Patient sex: M
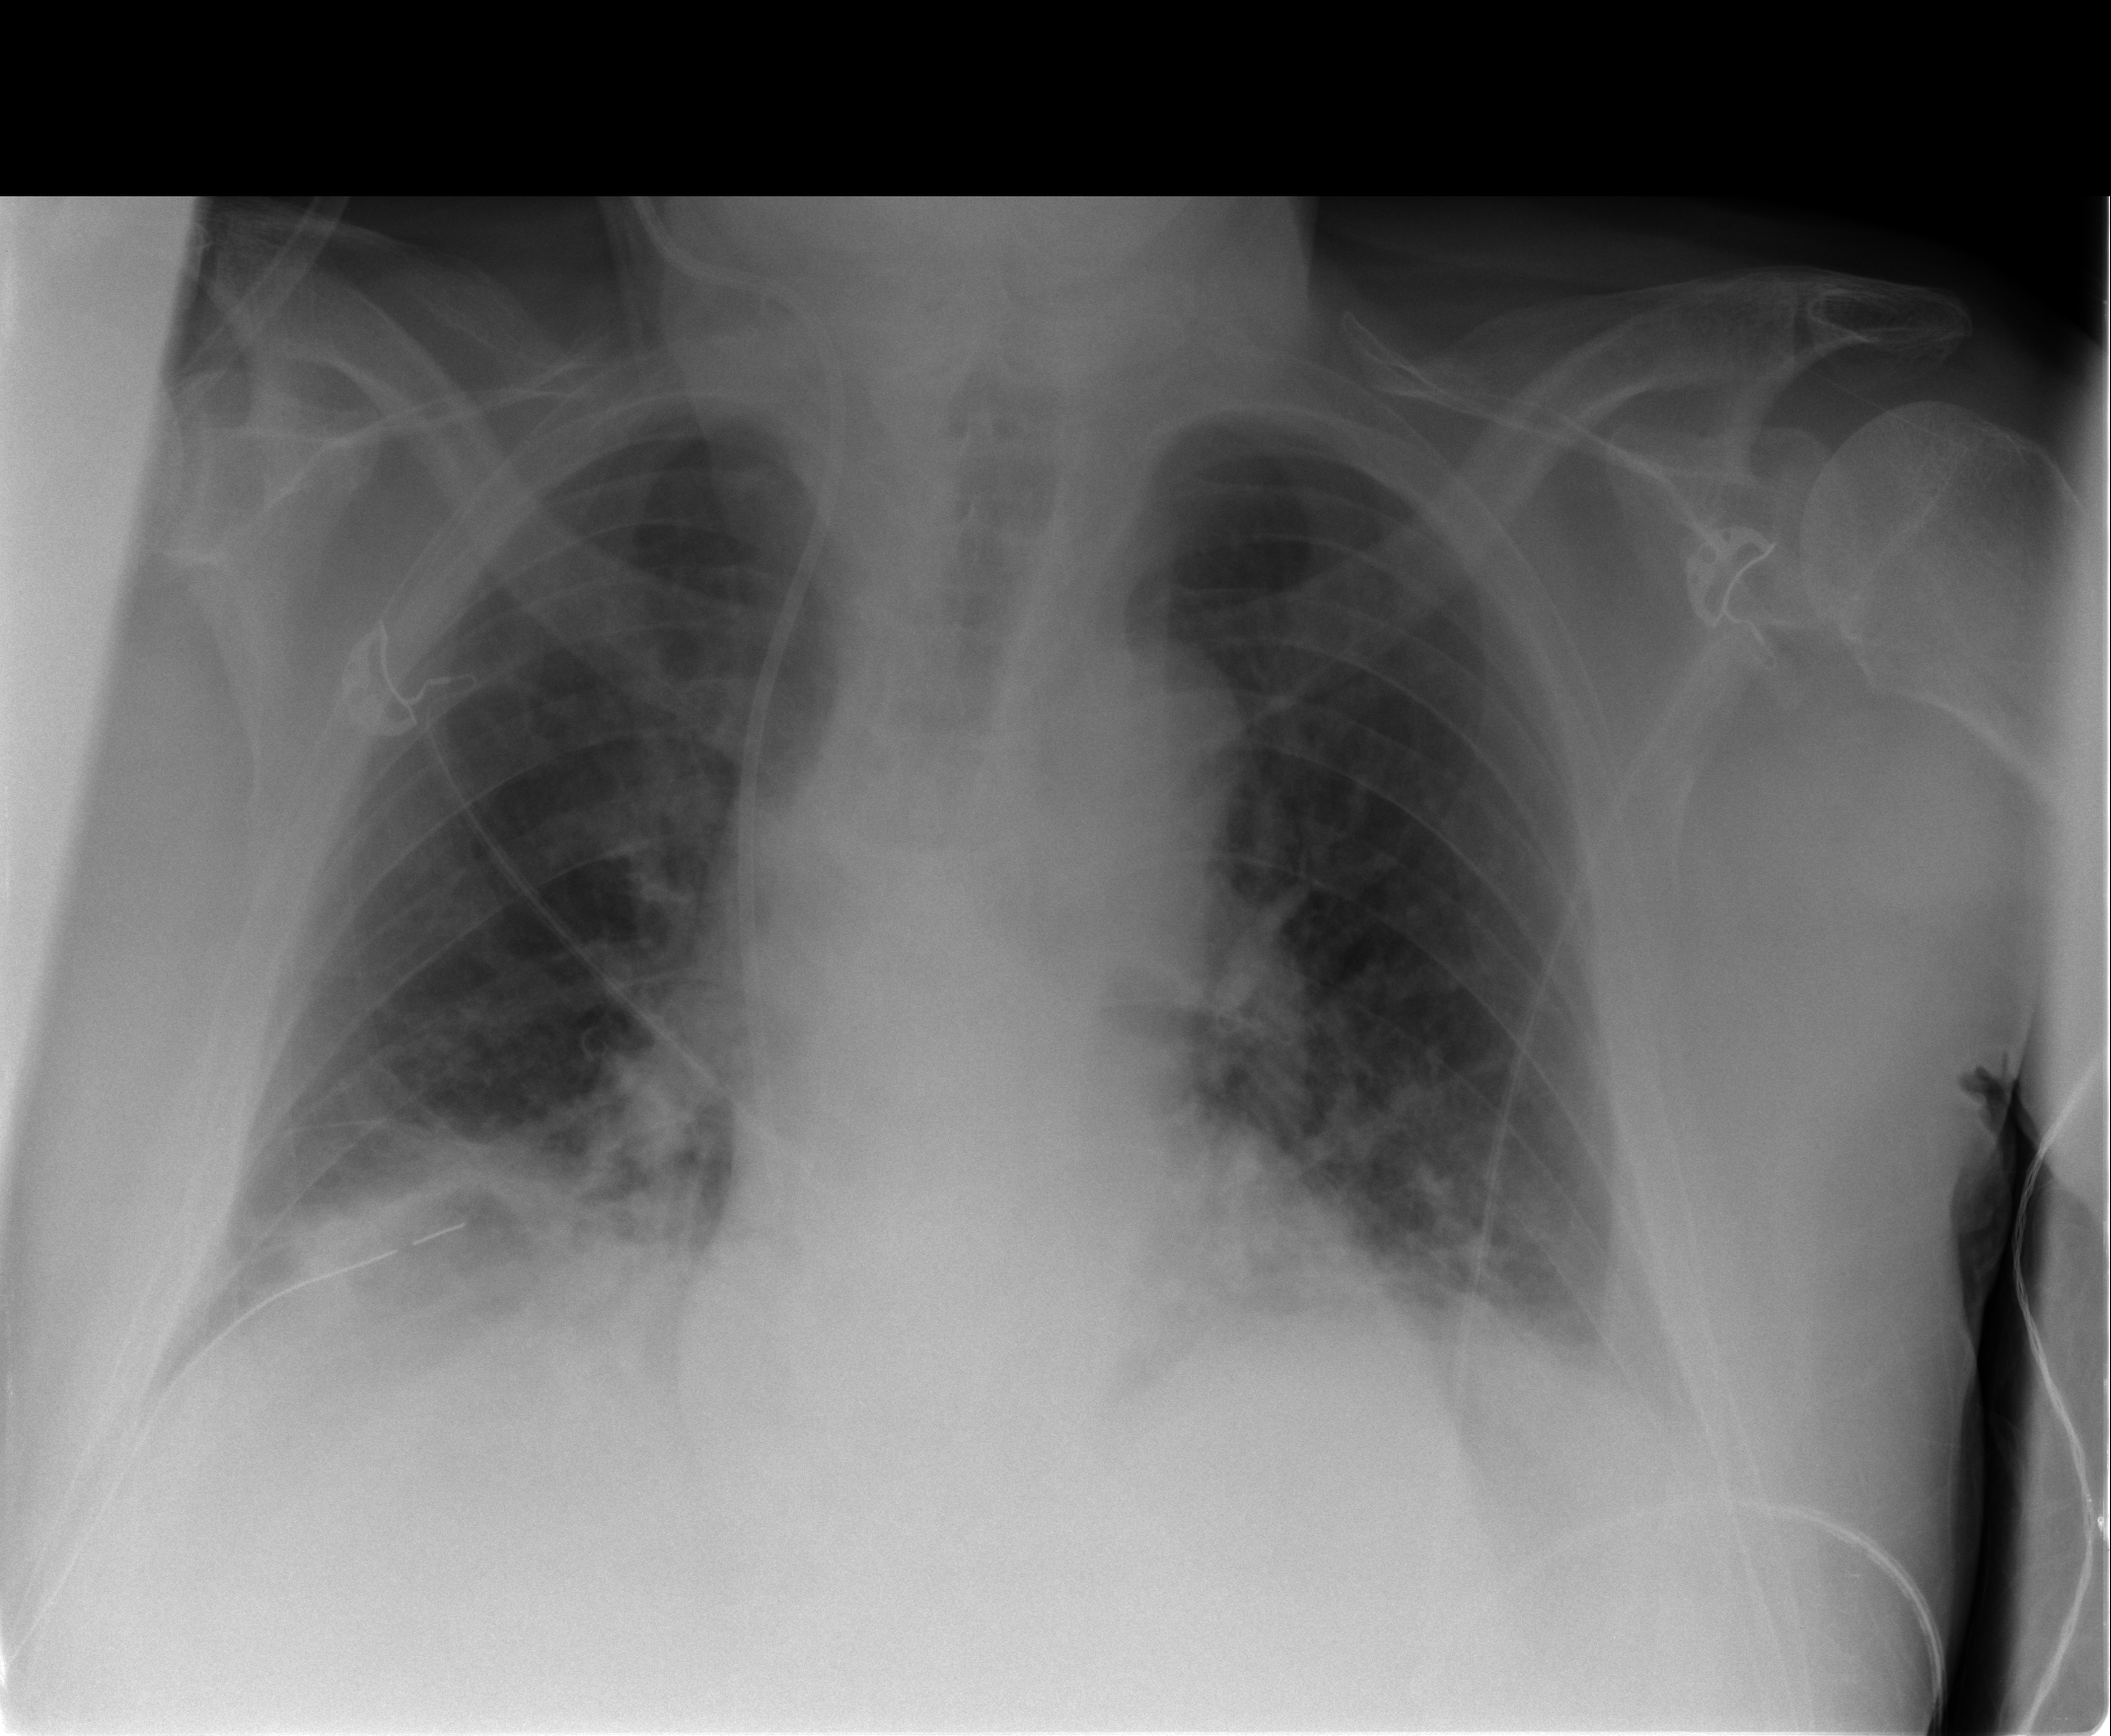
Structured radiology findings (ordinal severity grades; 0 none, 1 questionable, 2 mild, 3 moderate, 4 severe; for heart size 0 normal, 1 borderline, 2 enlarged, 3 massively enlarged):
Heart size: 0
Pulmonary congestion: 2
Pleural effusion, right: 0
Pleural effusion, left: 0
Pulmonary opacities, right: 0
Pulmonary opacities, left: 0
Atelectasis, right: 0
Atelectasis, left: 0